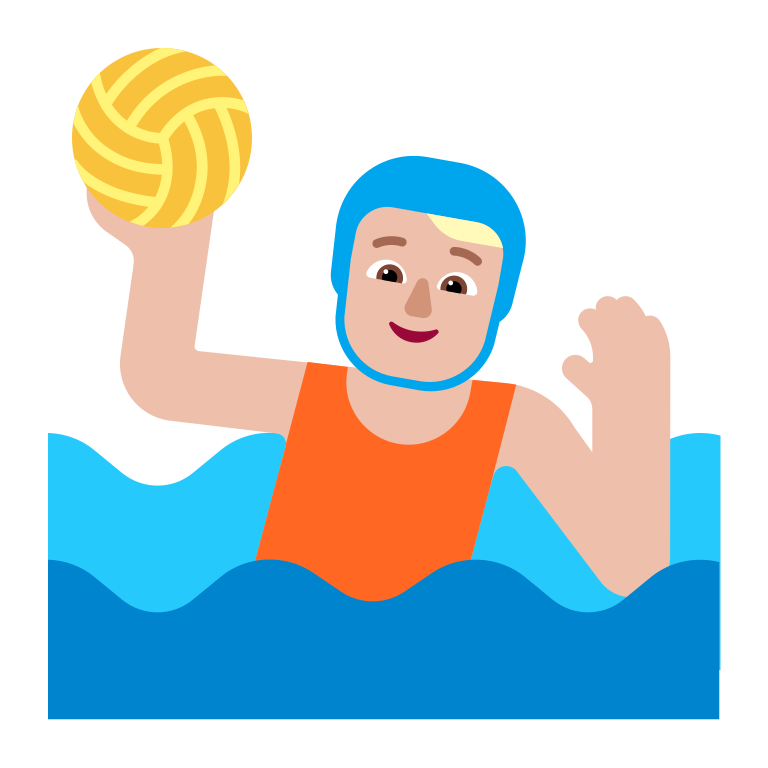
person playing water polo flat  light